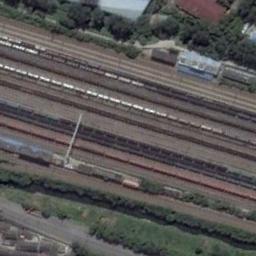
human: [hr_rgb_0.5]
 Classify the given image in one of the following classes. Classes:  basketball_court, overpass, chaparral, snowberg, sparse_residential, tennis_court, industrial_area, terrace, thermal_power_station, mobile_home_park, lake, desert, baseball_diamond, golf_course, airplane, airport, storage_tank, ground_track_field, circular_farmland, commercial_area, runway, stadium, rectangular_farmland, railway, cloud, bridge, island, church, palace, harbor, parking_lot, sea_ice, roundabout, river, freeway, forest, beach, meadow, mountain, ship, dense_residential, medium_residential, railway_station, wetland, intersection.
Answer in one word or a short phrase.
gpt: railway